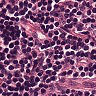
Metastatic tissue present: no